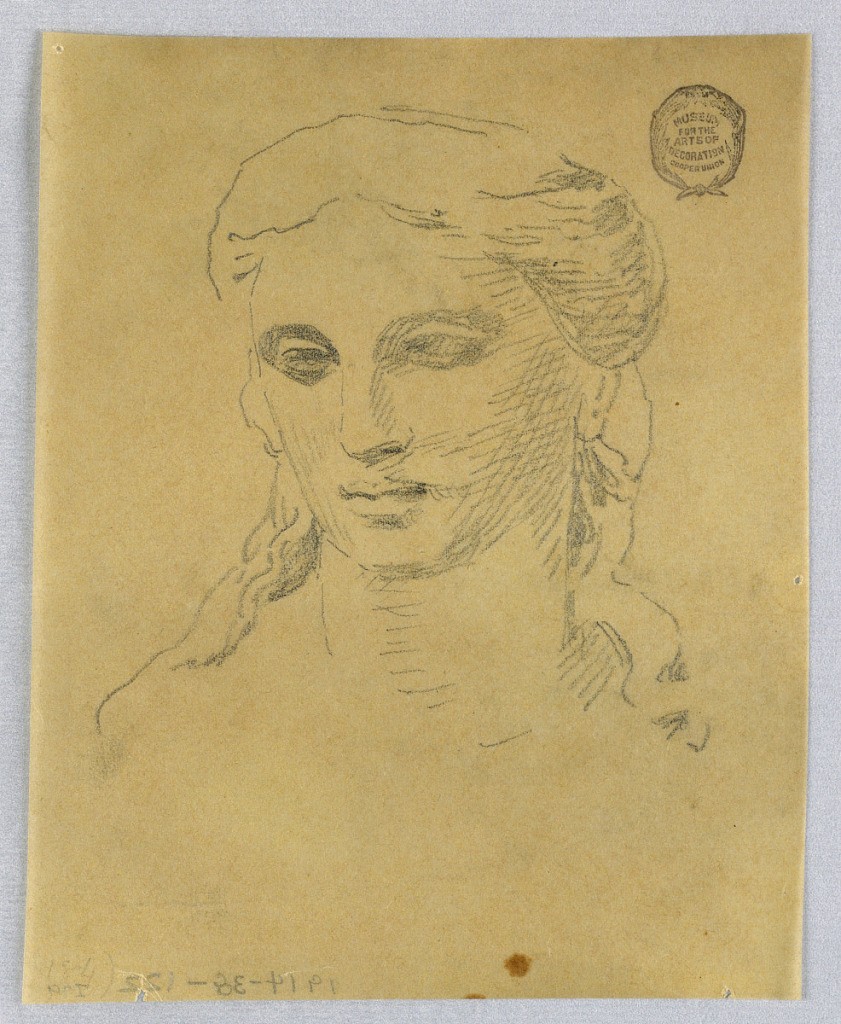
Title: Sketch of Woman's Head
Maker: Francis Augustus Lathrop, American, 1849–1909
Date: ca. 1895
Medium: Graphite on tracing paper
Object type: Drawing
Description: Woman's head, with classical features. Seen from the front, turned slightly to the left.